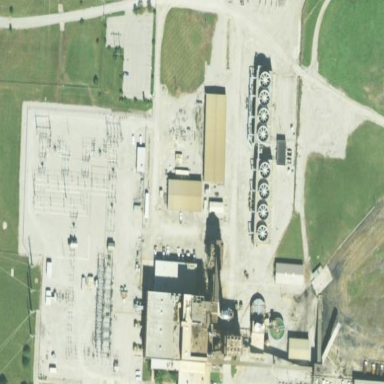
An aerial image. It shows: Industrial area with power plant that produces electricity.